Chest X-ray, AP view. Patient: 62 years old, sex F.
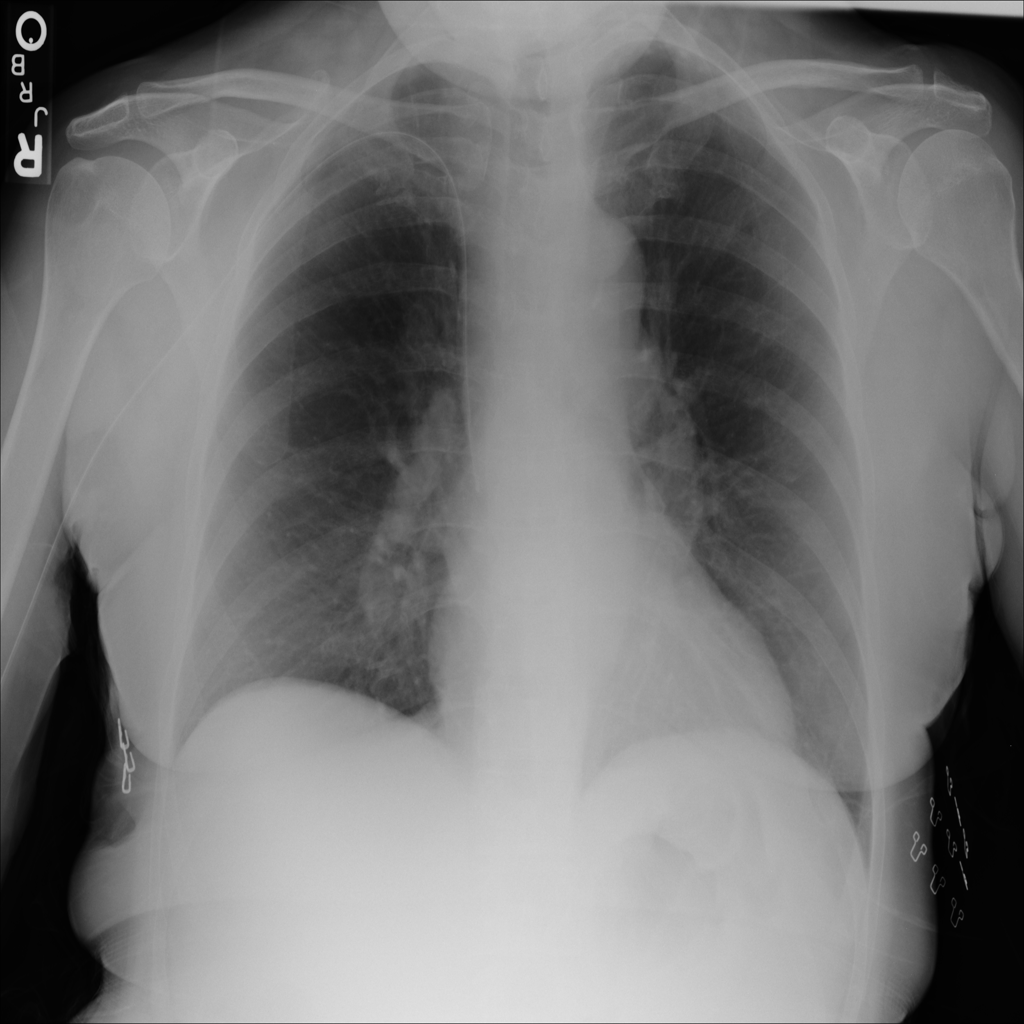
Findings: No Finding